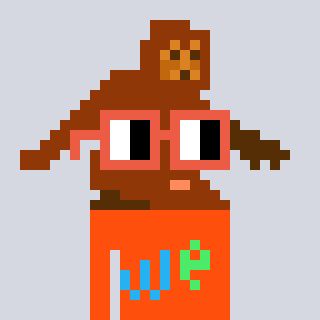
a pixel art character with square orange glasses, a bigfoot-shaped head and a orange-colored body on a cool background